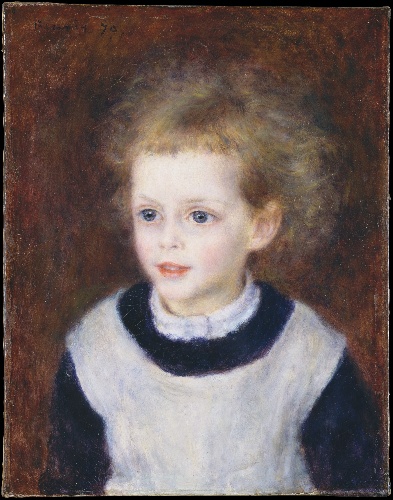
Title: Marguerite-Thérèse (Margot) Berard (1874–1956)
Artist: Auguste Renoir
Artist bio: French, Limoges 1841–1919 Cagnes-sur-Mer
Date: 1879
Object type: Painting
Classification: Paintings
Medium: Oil on canvas
Dimensions: 16 1/8 x 12 3/4 in. (41 x 32.4 cm)
Department: European Paintings
Credit line: Bequest of Stephen C. Clark, 1960
Accession year: 1961
Repository: Metropolitan Museum of Art, New York, NY
Tags: Girls|Portraits